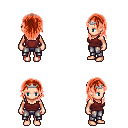
a pixel art fantasy rpg character, female body template, human, light skin, maroon pirate shirt, metal pants, red long hairstyle, silver tiara, four views (front, back, left, right), 2x2 character sprite sheet, small pixel art, hard edges, no anti-aliasing